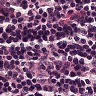
Metastatic tissue present: no